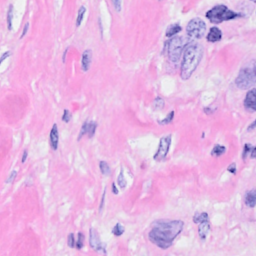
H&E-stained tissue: Breast